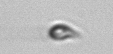
Label: Cryptophyta